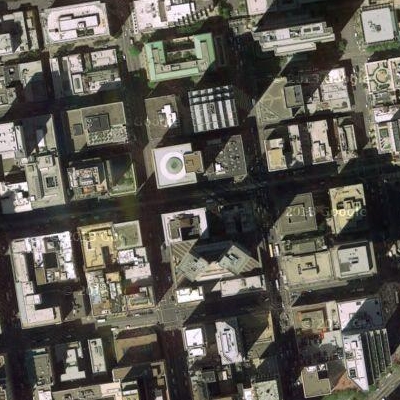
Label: cIndustry